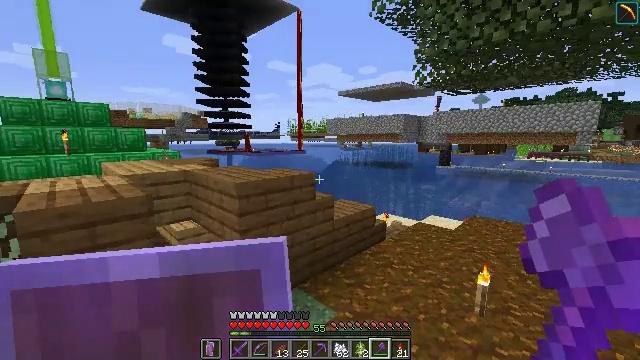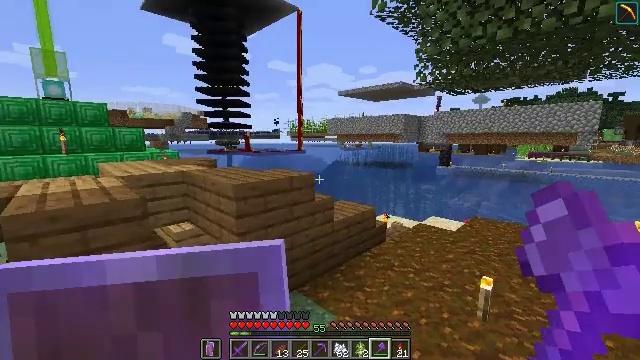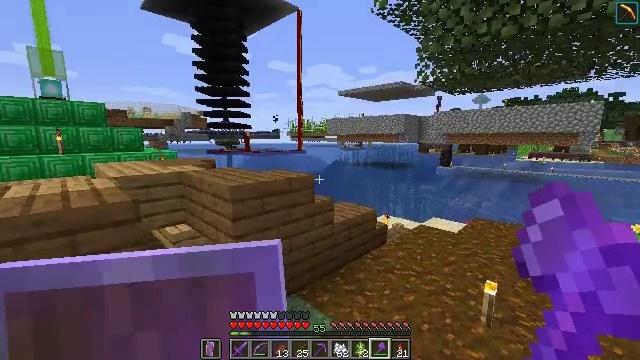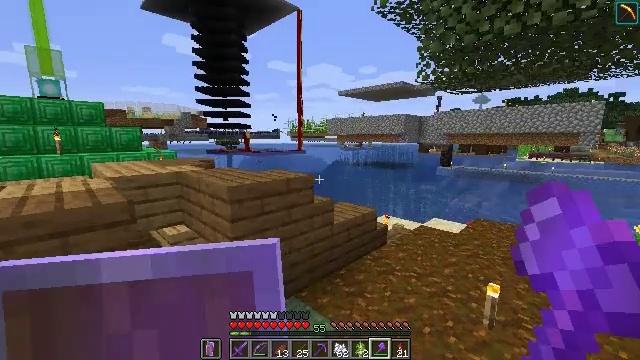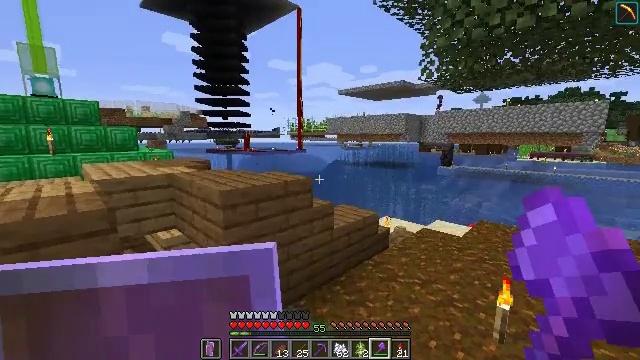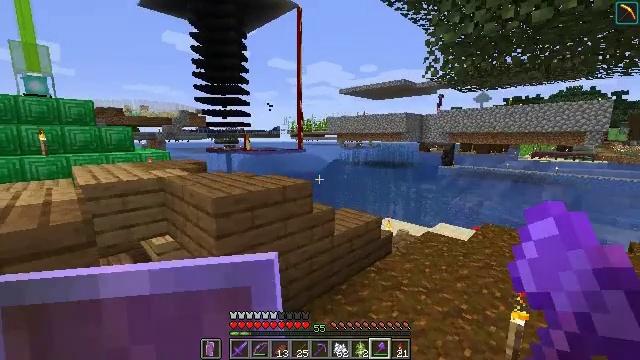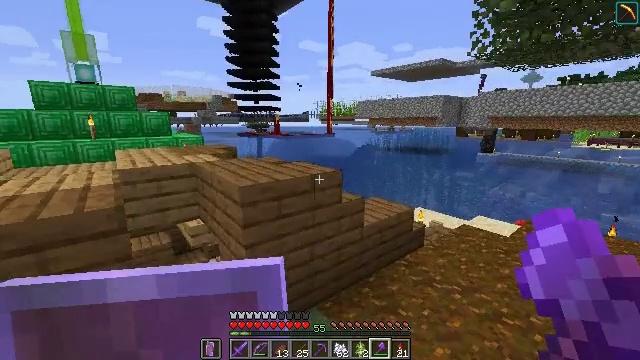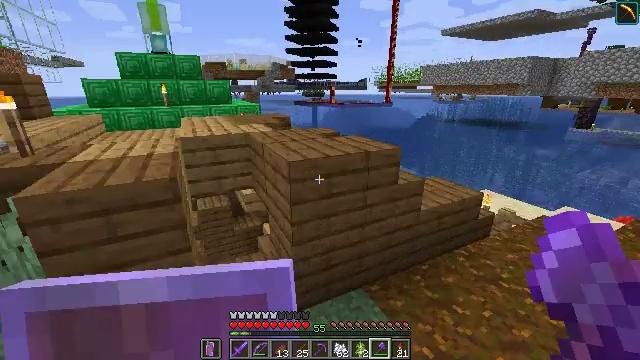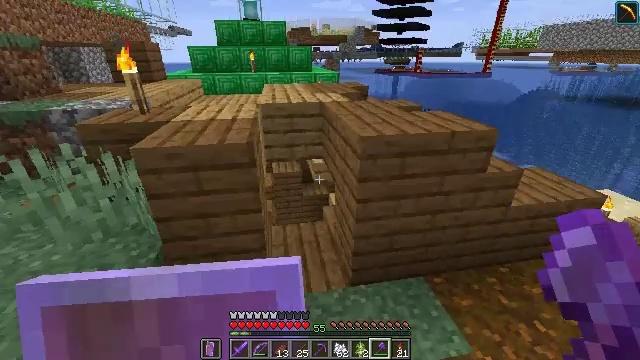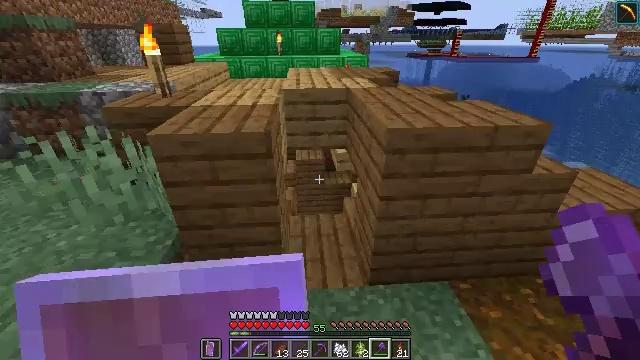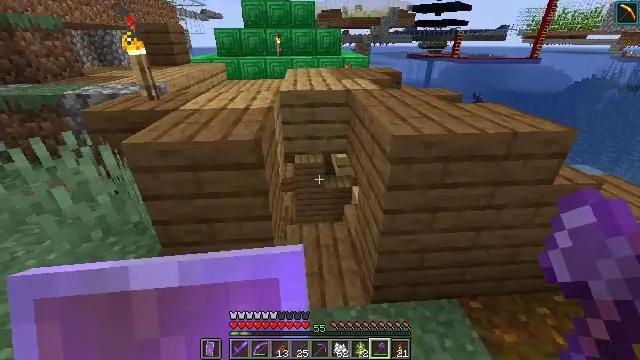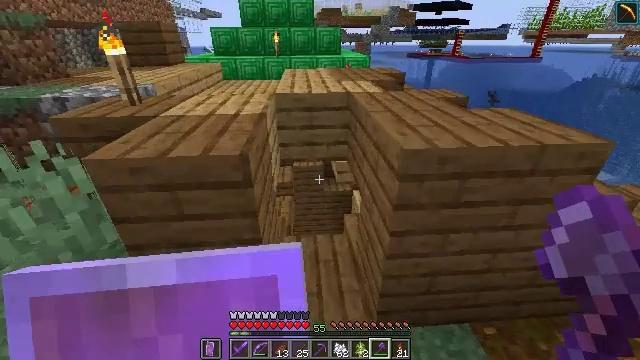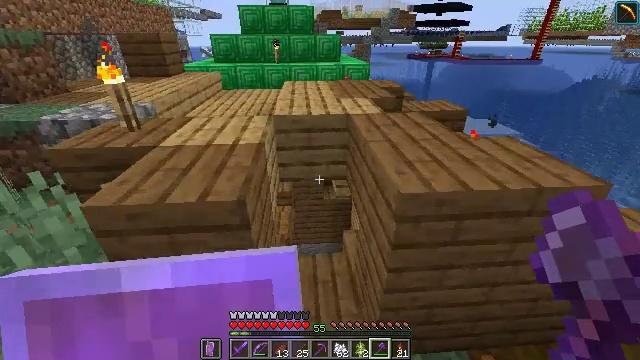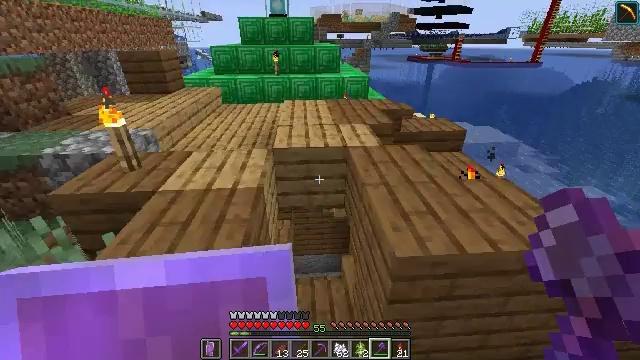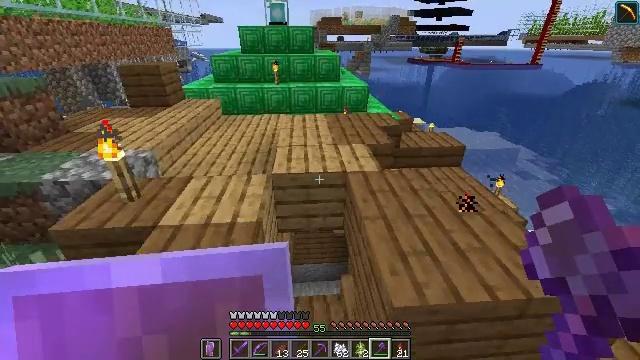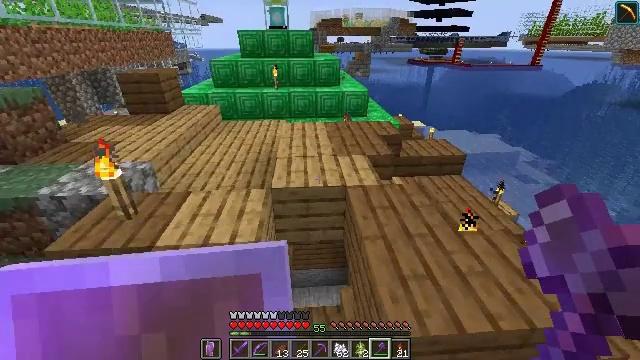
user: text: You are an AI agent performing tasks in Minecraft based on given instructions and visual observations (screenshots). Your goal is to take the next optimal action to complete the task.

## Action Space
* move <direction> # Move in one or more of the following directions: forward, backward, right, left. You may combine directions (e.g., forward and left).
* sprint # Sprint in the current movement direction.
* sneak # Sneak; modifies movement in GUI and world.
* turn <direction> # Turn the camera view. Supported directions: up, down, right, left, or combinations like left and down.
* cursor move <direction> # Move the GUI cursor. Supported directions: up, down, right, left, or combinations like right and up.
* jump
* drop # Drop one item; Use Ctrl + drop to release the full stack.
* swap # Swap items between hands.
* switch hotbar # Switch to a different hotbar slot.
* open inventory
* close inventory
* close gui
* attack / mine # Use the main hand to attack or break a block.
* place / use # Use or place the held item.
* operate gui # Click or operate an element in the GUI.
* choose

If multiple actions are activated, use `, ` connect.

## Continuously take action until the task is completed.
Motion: motion action
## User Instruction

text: Left-click to destroy the oak fence.
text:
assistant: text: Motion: move forward
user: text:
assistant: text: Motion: move forward
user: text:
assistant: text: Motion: move forward
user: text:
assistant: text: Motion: move forward
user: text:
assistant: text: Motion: move forward
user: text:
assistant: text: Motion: move forward, turn left and down
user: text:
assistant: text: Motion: move forward, turn left and down
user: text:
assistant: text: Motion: move forward, turn left and down
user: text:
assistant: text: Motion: move forward, turn left and down
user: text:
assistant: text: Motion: move forward
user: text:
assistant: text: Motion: move forward
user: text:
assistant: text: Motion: move forward, jump
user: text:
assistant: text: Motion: move forward, jump
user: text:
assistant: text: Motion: move forward, jump
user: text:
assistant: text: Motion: move forward, jump
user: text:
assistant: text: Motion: move forward
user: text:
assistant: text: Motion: move forward
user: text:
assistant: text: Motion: move forward
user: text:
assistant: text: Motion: move forward
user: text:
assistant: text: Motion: move forward
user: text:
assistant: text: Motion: no_op
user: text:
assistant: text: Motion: no_op
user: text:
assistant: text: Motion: turn left and down
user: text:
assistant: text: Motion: turn left and down
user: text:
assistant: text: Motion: turn down
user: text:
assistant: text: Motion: move back
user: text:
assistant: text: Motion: move back
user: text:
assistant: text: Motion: move back
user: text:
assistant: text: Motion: move back
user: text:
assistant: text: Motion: move back